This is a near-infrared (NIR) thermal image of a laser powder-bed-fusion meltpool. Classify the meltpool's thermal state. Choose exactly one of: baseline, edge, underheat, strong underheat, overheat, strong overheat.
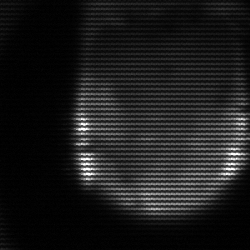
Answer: edge